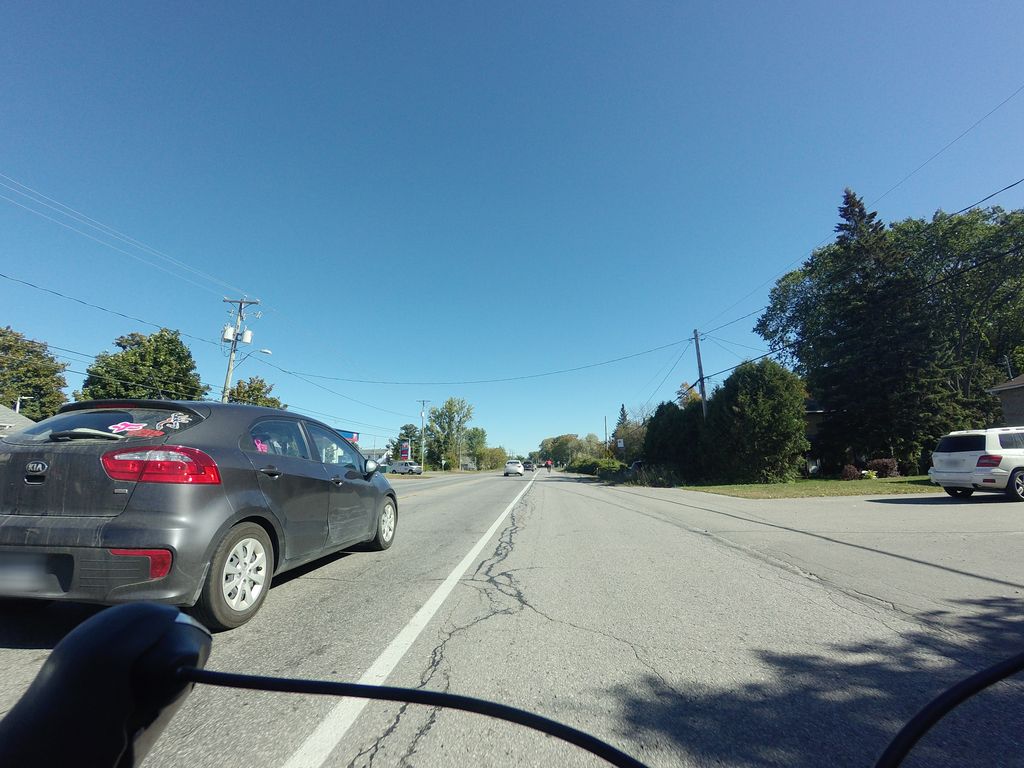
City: ottawa-gatineau